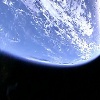
Label: cloud